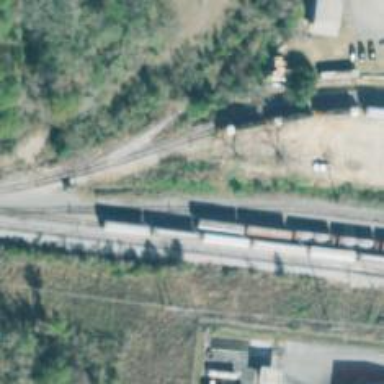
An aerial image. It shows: Railway siding with rails.